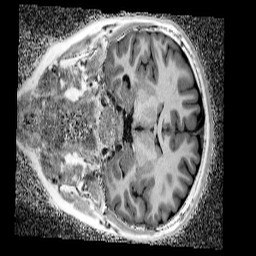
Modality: UNIT1_denoised
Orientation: coronal
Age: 12
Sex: male
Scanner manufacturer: siemens
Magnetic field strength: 3 T
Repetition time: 4 s
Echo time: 0.00299 s